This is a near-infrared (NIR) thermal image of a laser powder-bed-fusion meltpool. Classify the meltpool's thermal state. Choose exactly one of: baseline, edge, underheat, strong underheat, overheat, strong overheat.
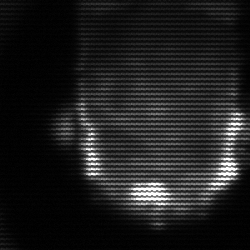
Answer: baseline